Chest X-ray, AP view. Patient: 83 years old, sex F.
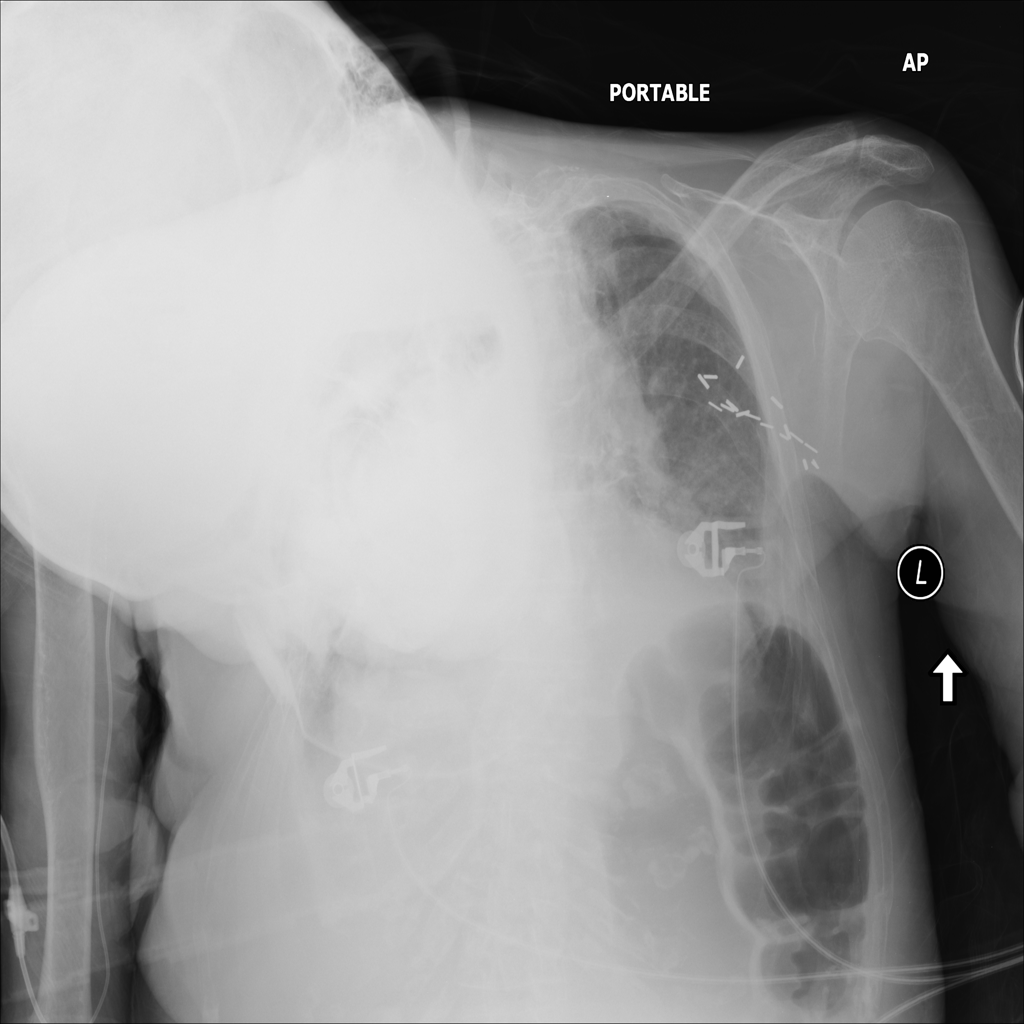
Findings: Infiltration